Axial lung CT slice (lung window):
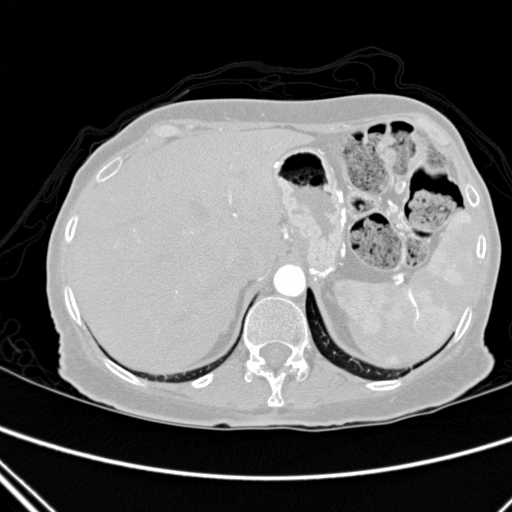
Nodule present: no